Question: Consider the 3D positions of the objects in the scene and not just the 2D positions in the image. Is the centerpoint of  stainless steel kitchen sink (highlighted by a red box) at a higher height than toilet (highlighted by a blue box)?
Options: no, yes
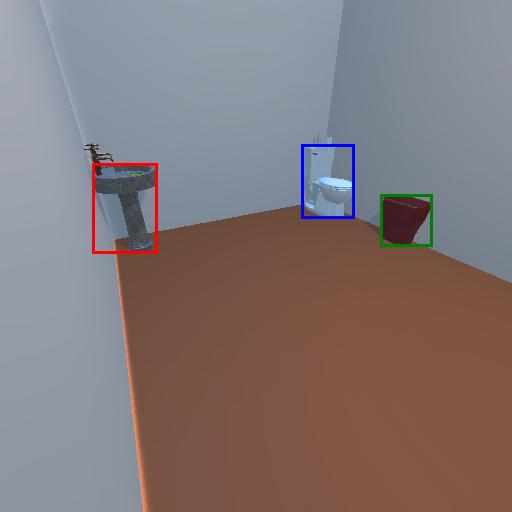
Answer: no